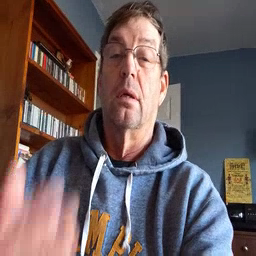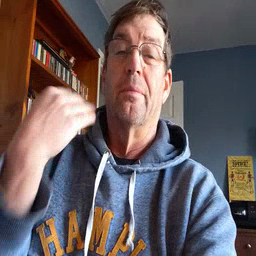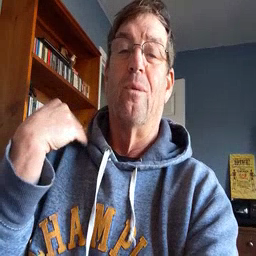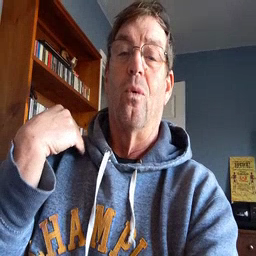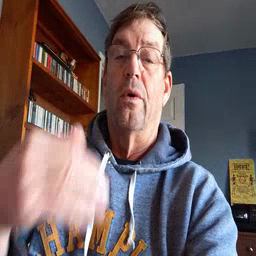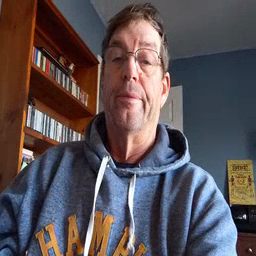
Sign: before